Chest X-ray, PA view. Patient: 24 years old, sex M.
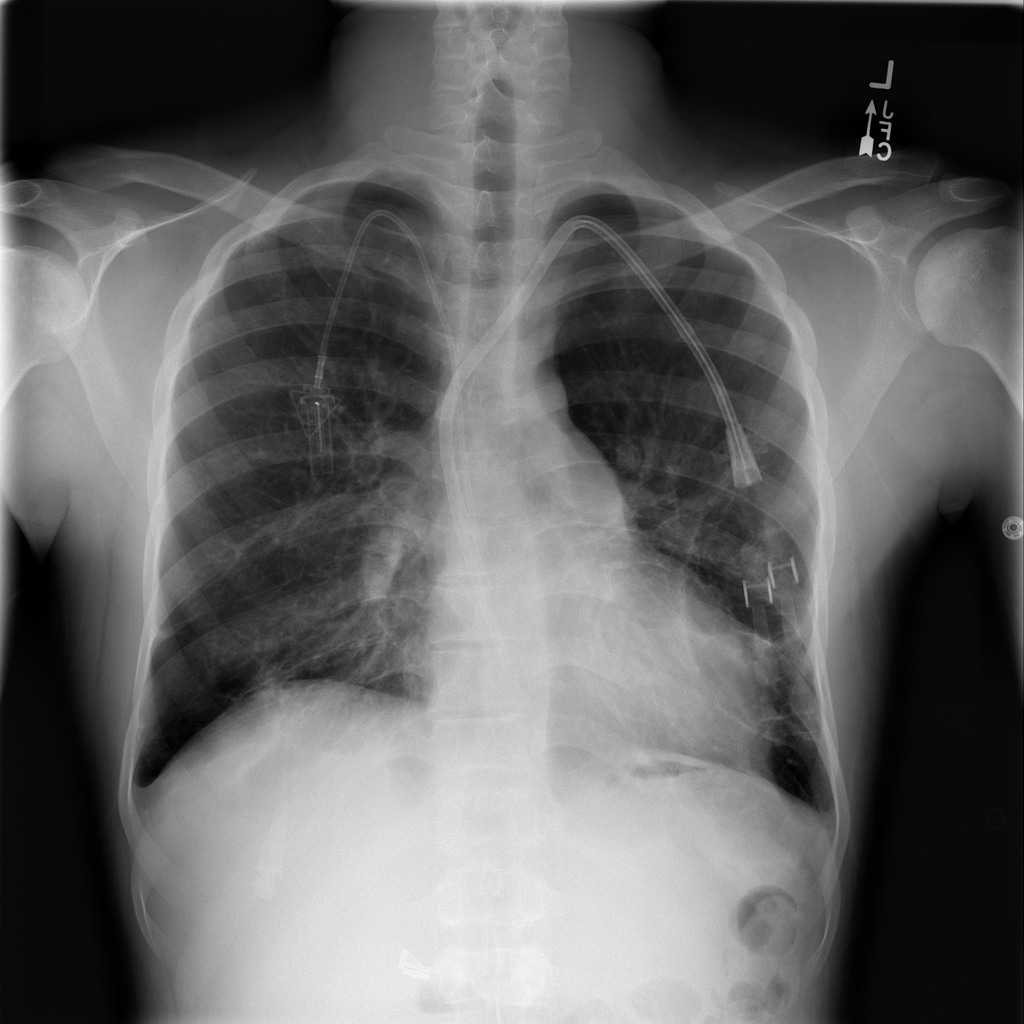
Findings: Fibrosis